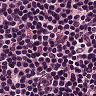
Metastatic tissue present: no